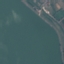
Label: SeaLake